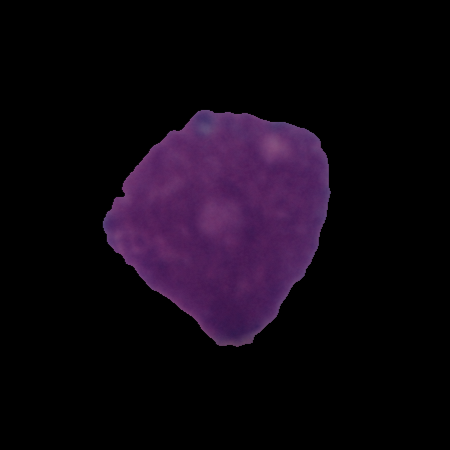
Label: cancer